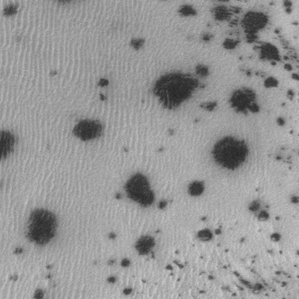
Label: frost